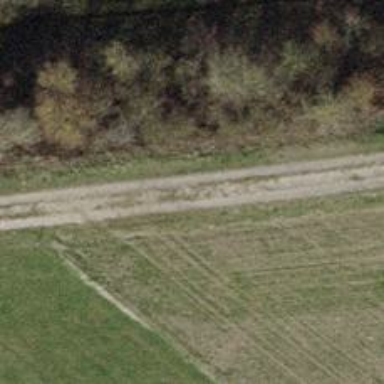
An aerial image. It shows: Track with fine gravel surface.